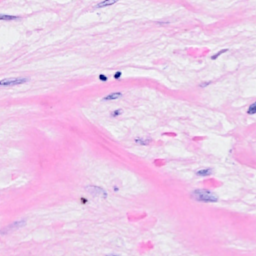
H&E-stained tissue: Breast